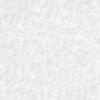
Label: no_change